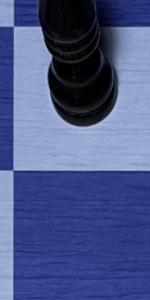
Label: Empty